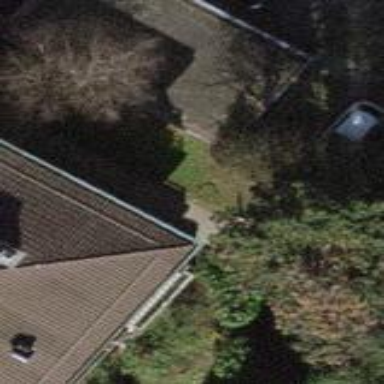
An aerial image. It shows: Group of garages.